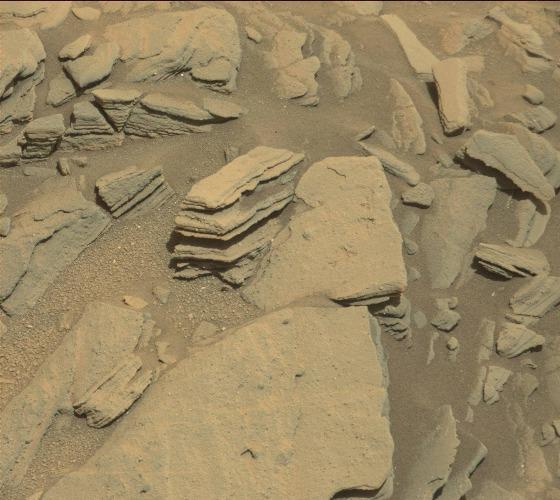
Terrain classes present: Bedrock, Gravel / Sand / Soil, Rock, Shadow